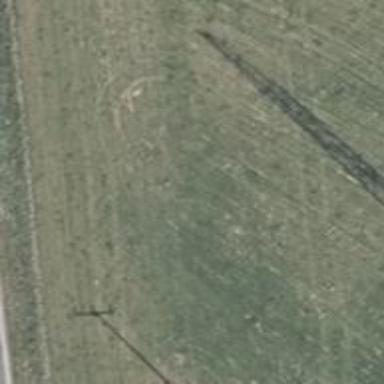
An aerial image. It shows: Abandoned historic power tower.